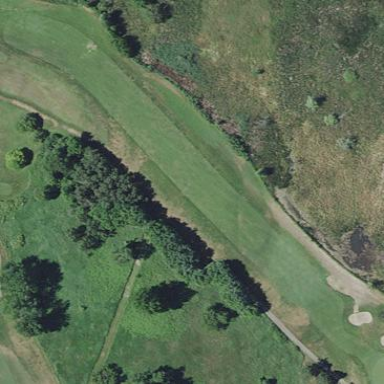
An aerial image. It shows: Grassy area designated as golf fairway.